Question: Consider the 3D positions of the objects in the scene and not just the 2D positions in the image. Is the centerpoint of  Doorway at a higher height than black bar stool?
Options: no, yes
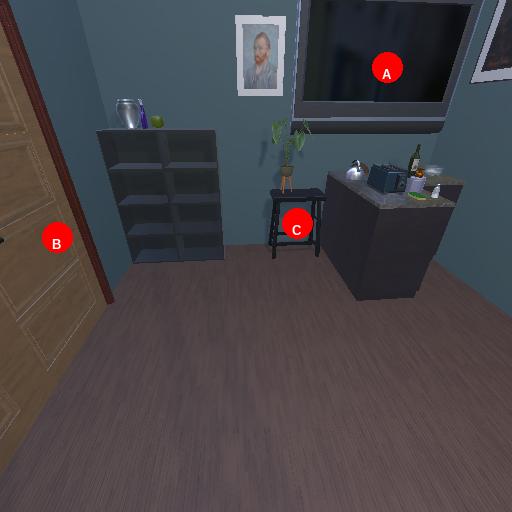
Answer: no